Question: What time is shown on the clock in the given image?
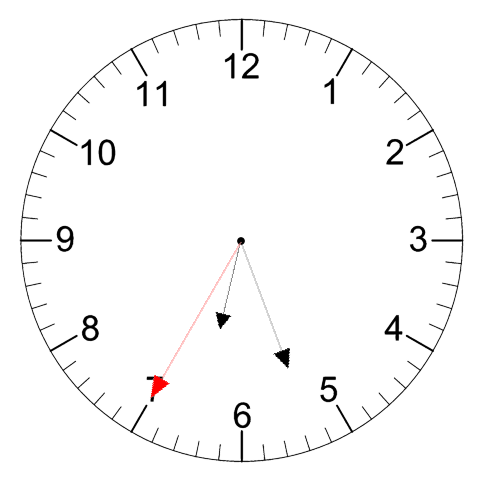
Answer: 06:26:35